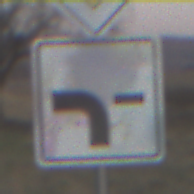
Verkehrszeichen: VerlaufVorfahrtsstrasse6
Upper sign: Vorfahrtsstrasse
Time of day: SunriseSunset
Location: Outdoor (Nature)
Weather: Clear
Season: Winter
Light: Natural